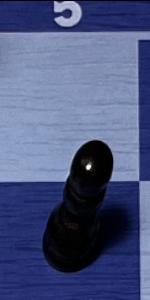
Label: Pawn_Black